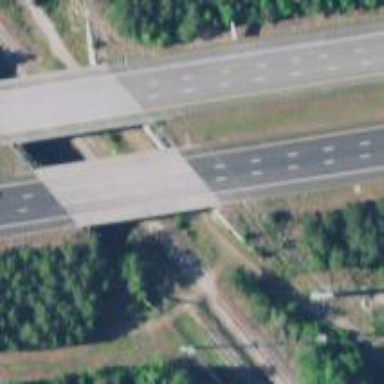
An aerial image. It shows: Motorway bridge.